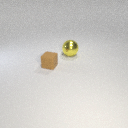
small brown rubber cube to the left of large yellow metal sphere